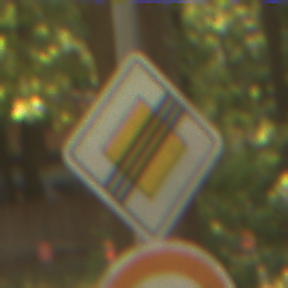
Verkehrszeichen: EndeVorfahrtsstrasse
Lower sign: UeberholverbotKraftfahrzeuge
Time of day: Midday
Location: Outdoor (Nature)
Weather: PartlyCloudy
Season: NotSpecified
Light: Natural